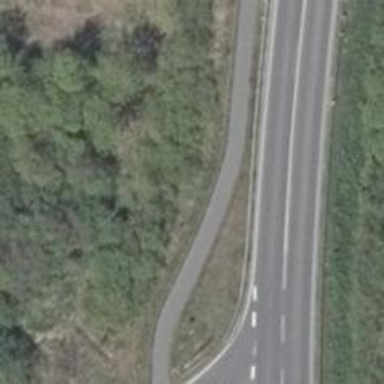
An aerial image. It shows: Path with asphalt surface and embankment.